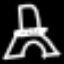
Label: The Eiffel Tower